Breast ultrasound image
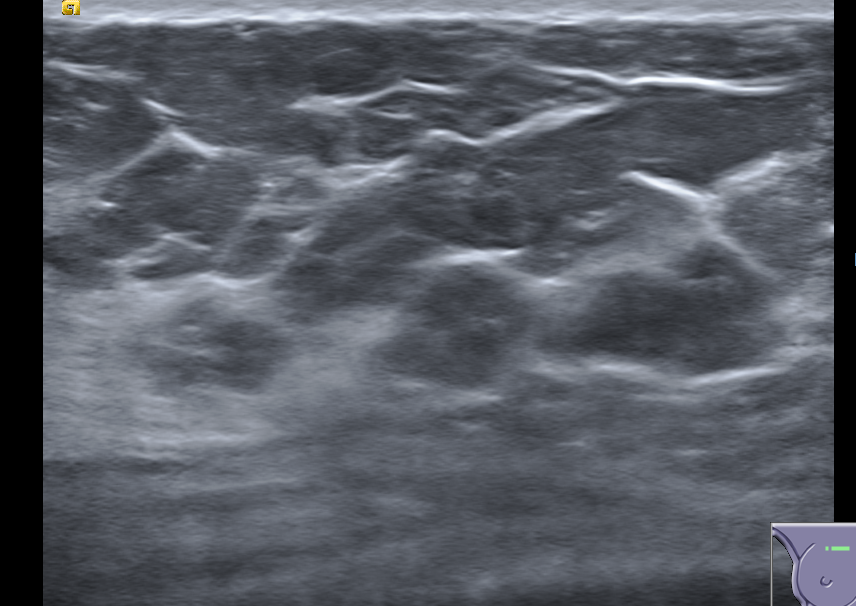
Diagnosis: normal